Interaction volume radius: 5 \u00c5
Interaction volume height: 20 \u00c5
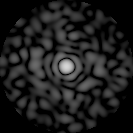
Disorder parameter: 0.859